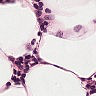
Metastatic tissue present: no